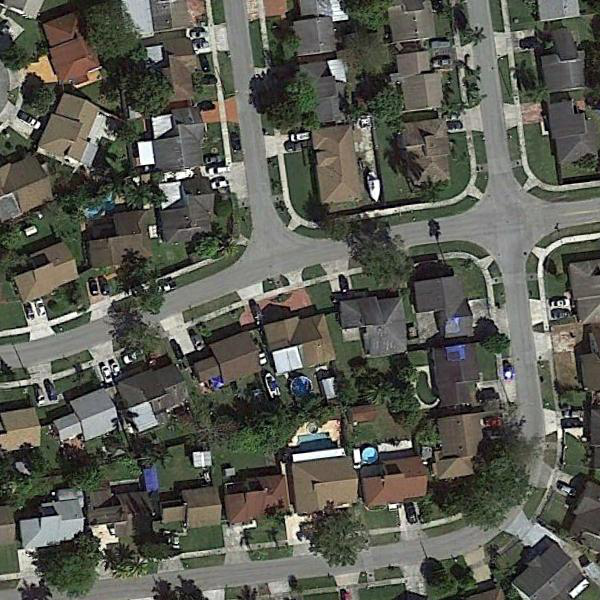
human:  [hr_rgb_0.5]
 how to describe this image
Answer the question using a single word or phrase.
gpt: dense residential